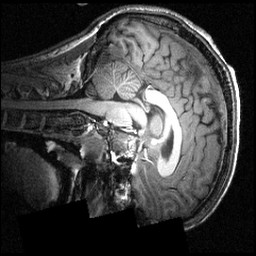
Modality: T1w
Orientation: sagittal
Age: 21
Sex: male
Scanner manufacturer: siemens
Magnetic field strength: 3.951 T
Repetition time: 1.5 s
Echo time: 0.00335 s